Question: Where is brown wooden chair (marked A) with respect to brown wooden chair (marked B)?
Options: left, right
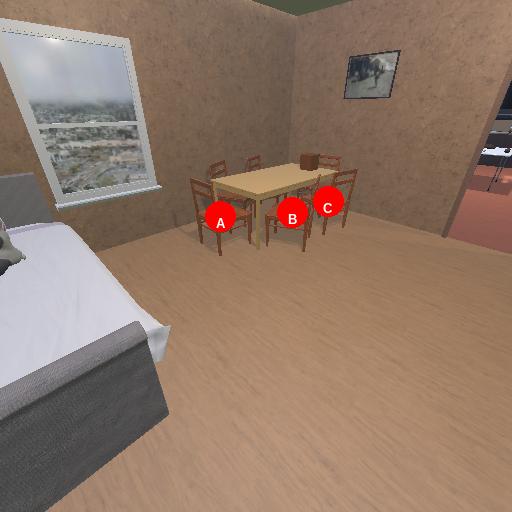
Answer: left